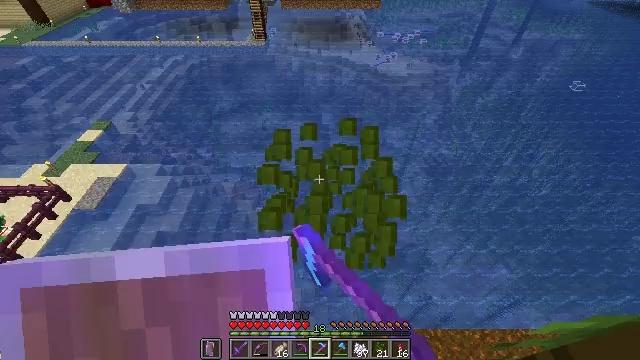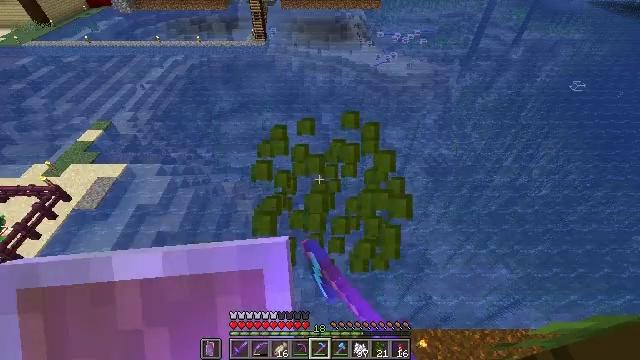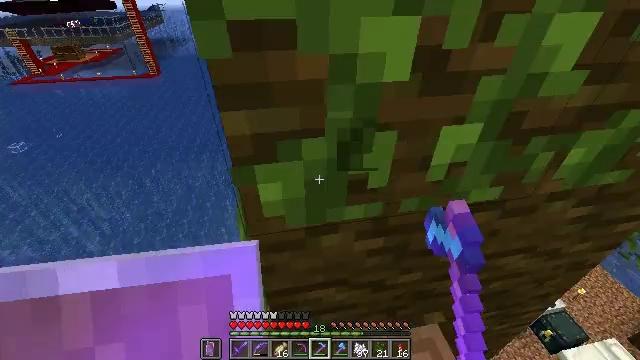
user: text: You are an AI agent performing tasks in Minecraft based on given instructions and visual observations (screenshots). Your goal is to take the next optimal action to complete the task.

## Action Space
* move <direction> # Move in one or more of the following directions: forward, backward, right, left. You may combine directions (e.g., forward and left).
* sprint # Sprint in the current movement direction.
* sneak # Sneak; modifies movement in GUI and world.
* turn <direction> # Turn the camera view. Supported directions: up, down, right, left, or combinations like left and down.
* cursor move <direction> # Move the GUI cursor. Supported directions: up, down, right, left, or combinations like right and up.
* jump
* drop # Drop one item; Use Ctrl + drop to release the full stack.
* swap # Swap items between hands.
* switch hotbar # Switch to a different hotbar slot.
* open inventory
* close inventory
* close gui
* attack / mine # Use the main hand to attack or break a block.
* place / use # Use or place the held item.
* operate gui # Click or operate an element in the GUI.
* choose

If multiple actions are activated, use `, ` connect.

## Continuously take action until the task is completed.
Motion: motion action
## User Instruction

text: Attack the jungle leaves to remove it.
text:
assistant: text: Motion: attack / mine
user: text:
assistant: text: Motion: turn right and up, attack / mine
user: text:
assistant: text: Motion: no_op